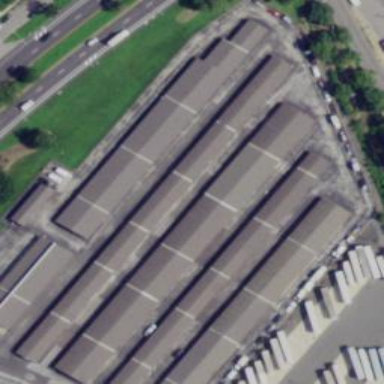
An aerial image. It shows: Storage rental shop branded as Public Storage.